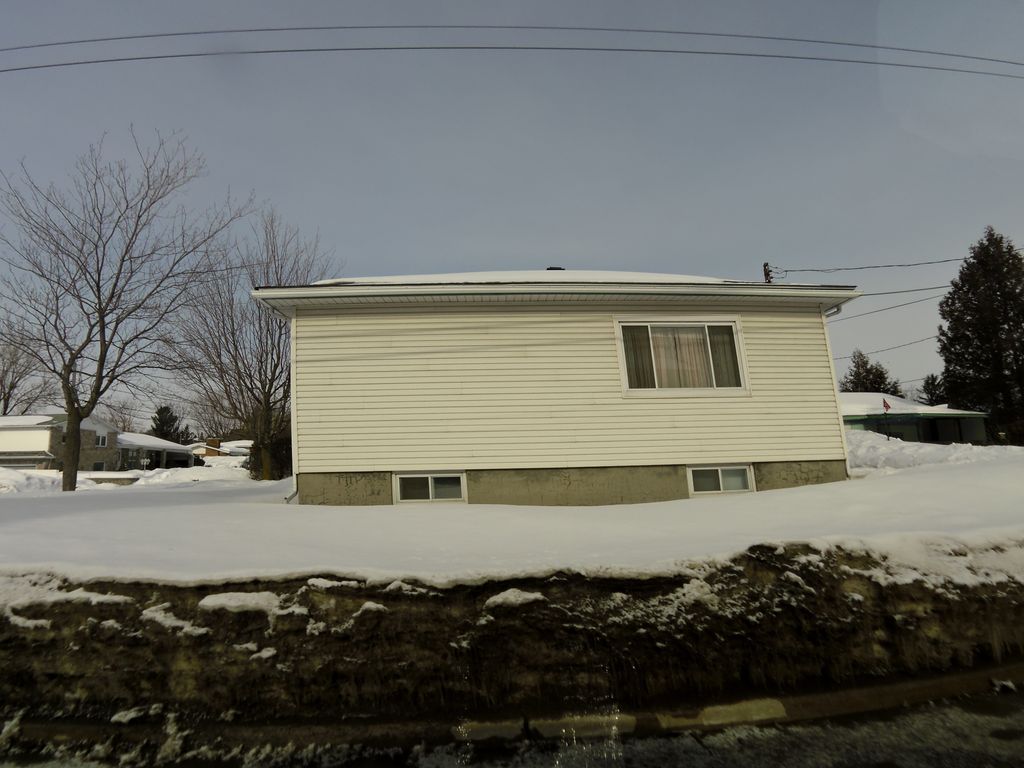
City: ottawa-gatineau